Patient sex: F
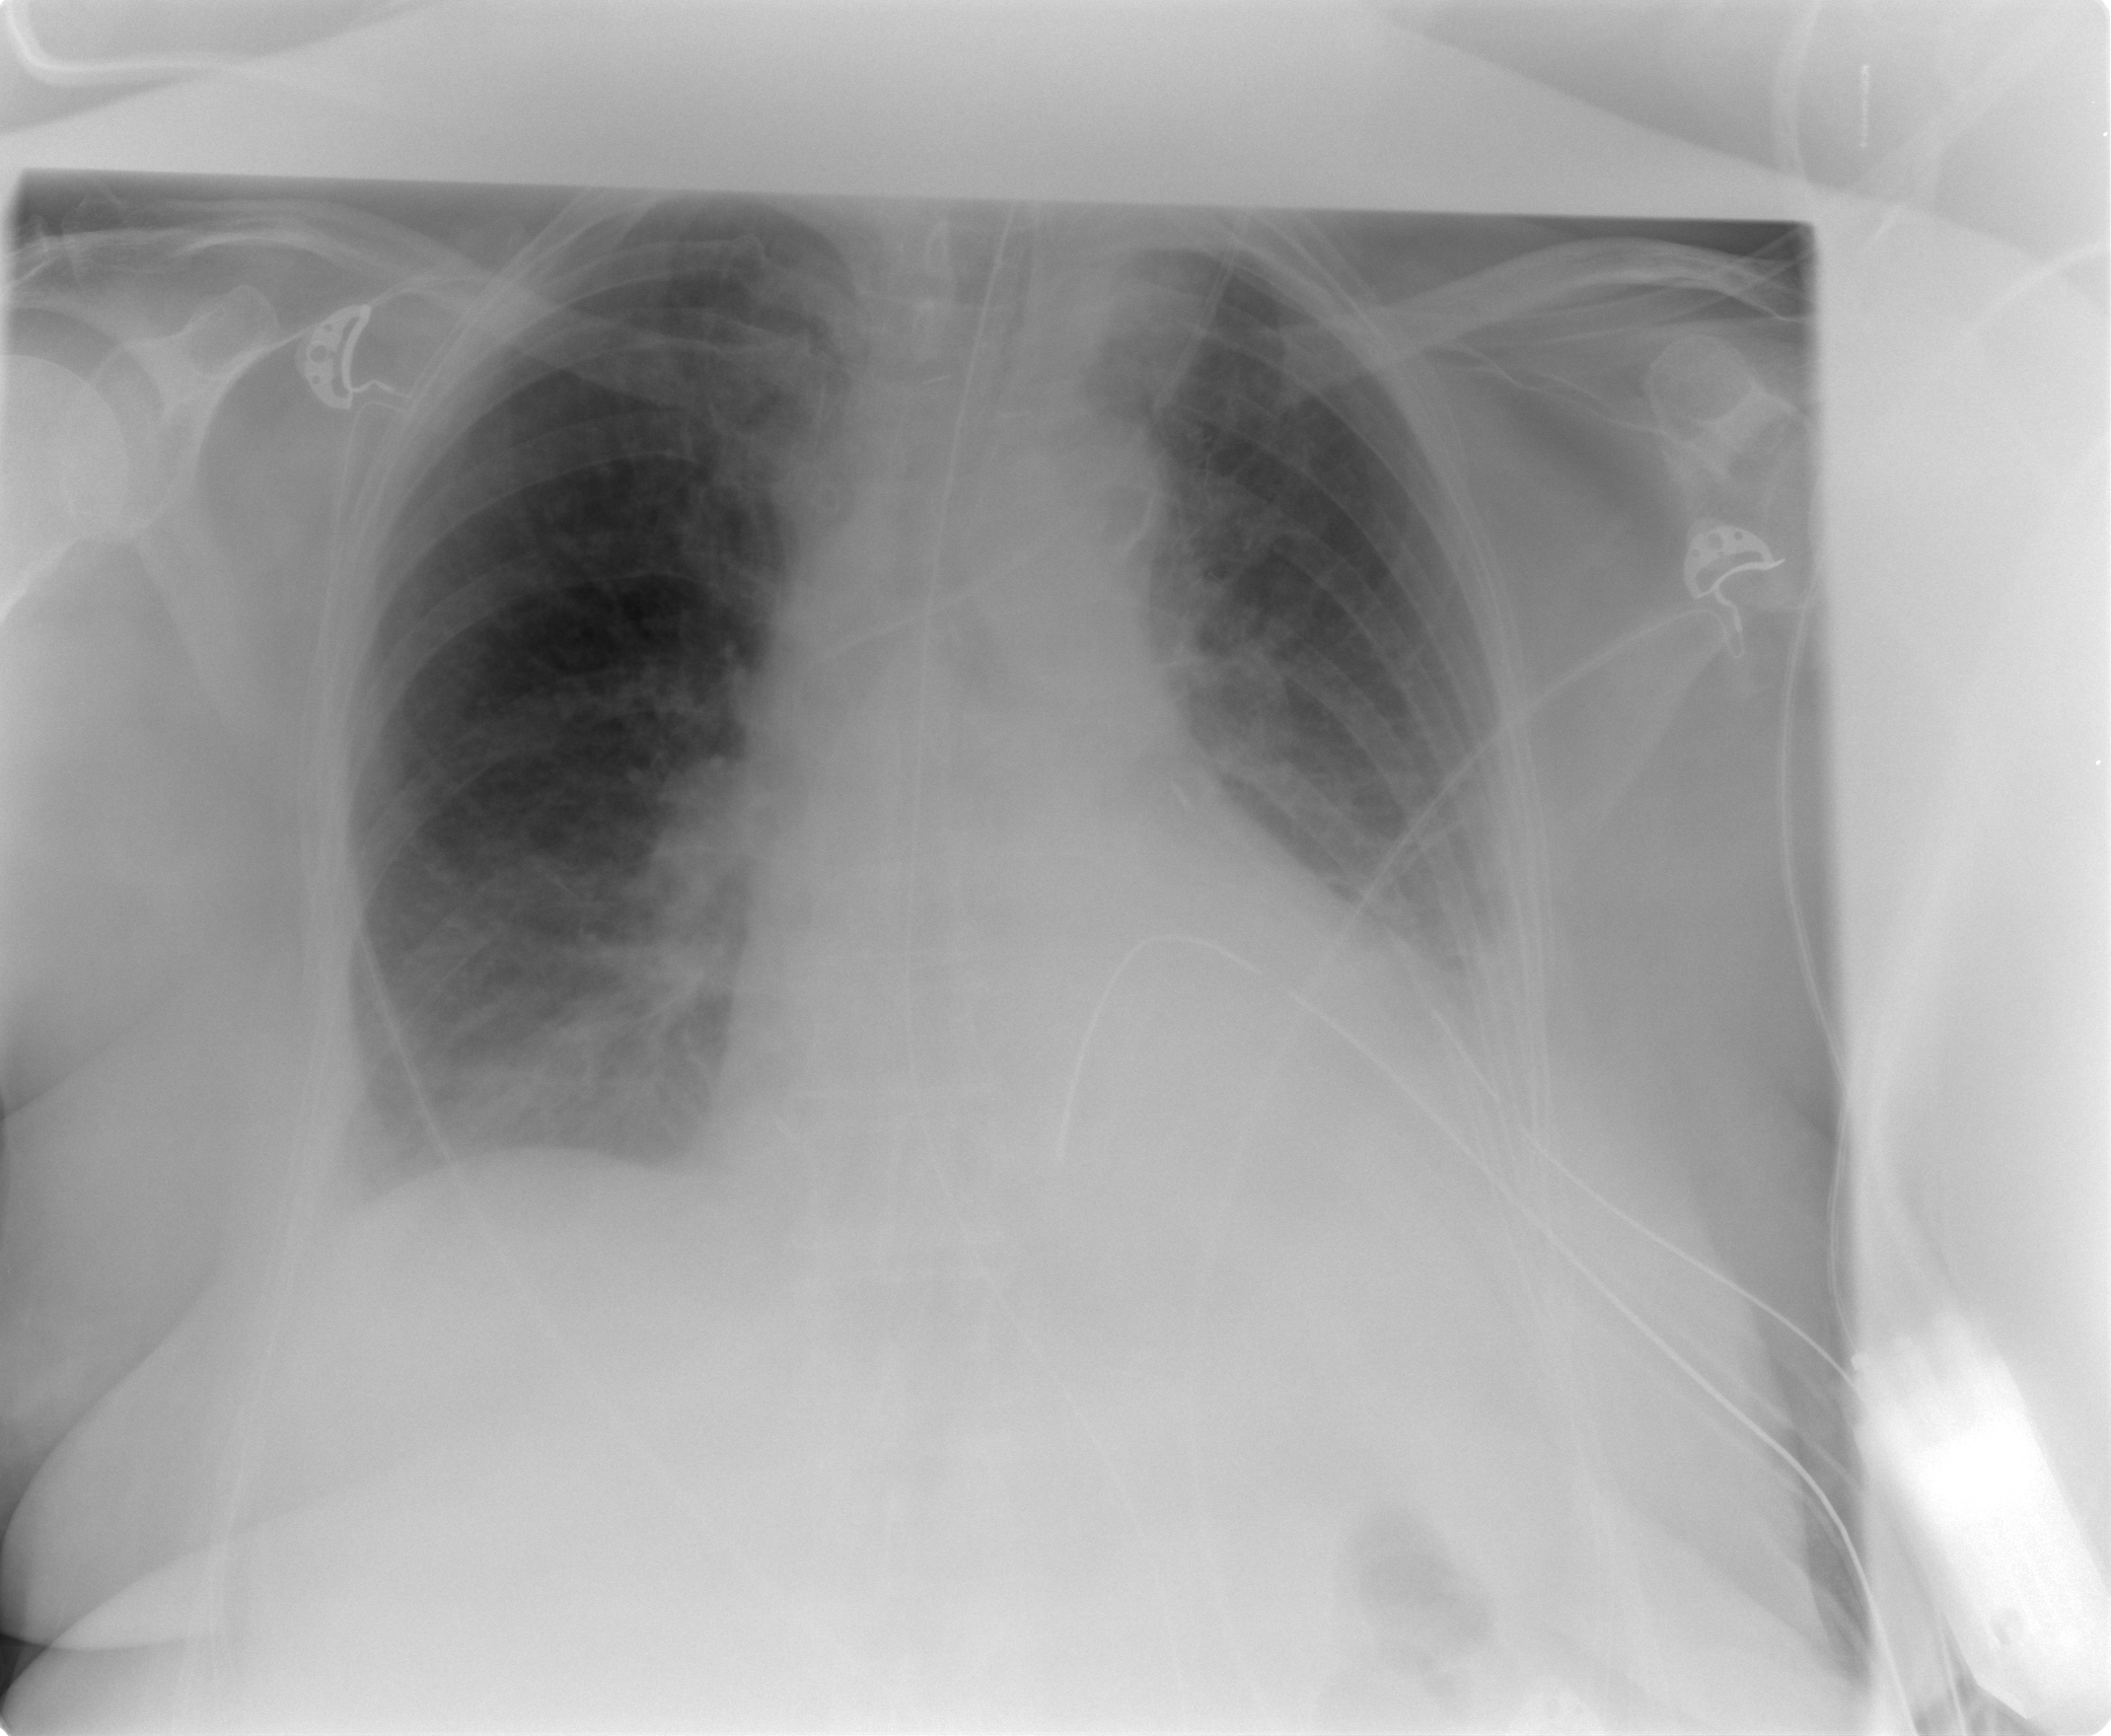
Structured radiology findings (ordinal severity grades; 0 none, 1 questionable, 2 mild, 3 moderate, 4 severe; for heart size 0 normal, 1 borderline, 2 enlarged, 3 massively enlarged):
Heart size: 2
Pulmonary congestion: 2
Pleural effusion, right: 1
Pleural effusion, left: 2
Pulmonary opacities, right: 2
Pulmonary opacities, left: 2
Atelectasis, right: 1
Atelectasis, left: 2